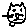
Label: cat